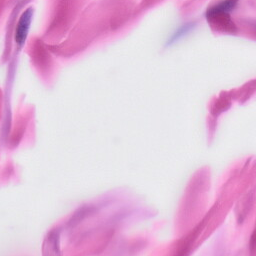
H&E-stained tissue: Skin